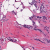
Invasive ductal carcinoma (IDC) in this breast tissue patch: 1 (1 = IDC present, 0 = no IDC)